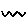
Label: zigzag